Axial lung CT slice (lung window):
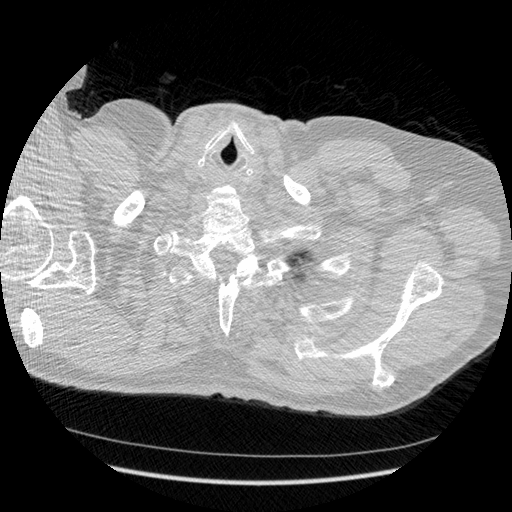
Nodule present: no